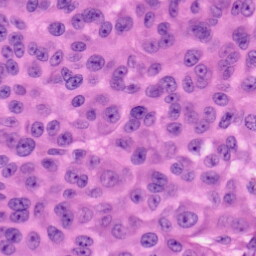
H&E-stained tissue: Skin